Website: home-depot
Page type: address-validator
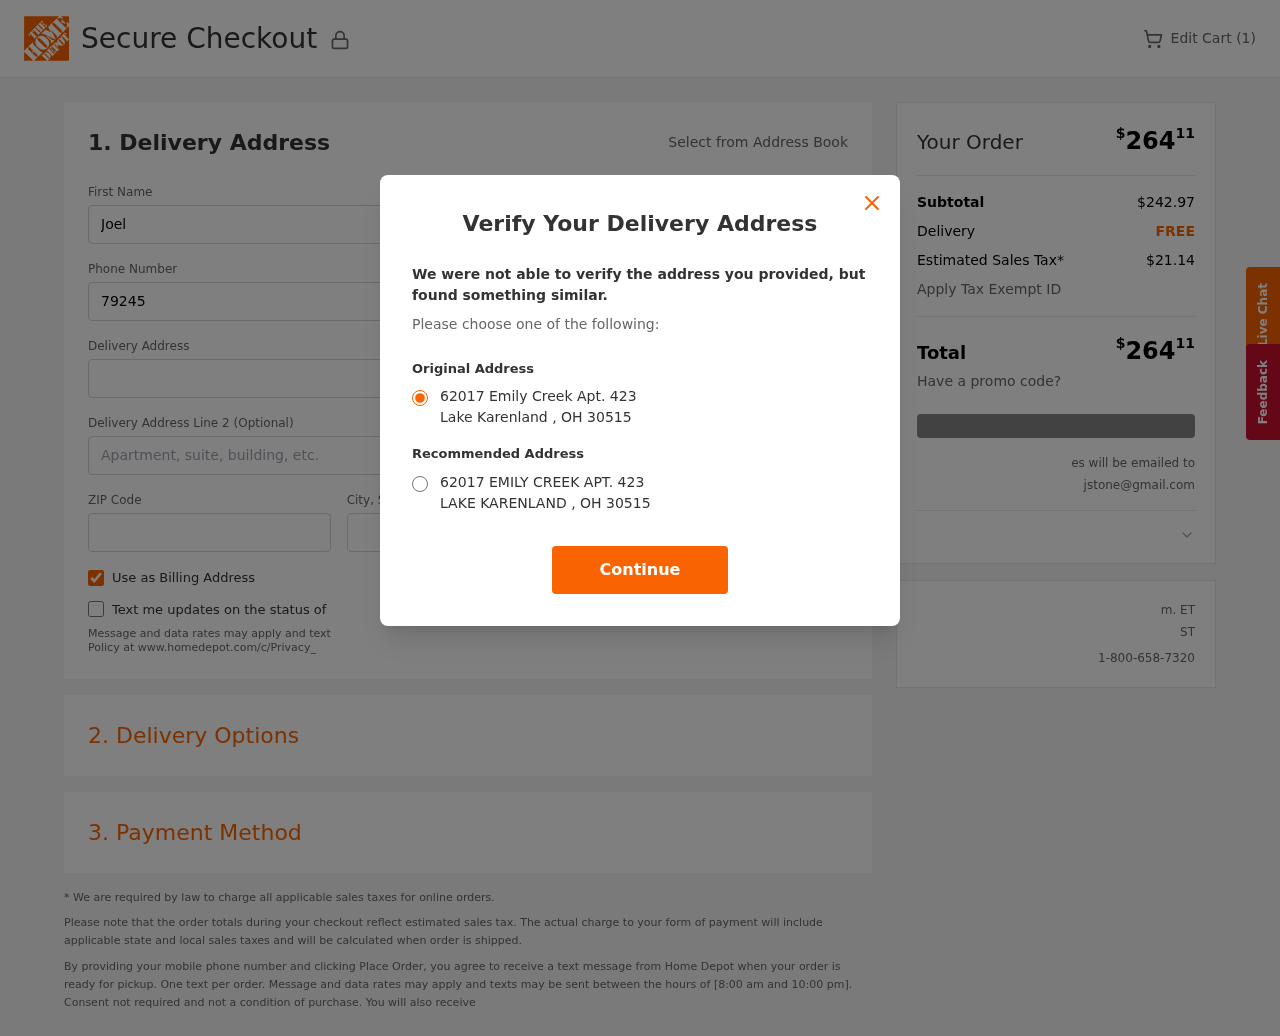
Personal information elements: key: PII_CITY
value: Lake Karenland
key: PII_EMAIL
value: jstone@gmail.com
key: PII_POSTCODE
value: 30515
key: PII_STATE_ABBR
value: OH
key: PII_STREET
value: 62017 Emily Creek Apt. 423
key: PII_FIRSTNAME
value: Joel
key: PII_LASTNAME
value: Stone
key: PII_PHONE
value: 7924534605
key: PII_STREET2
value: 582 Brown Squares Suite 914
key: PII_CITY_STATE
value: Lake Karenland, OH
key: PII_STREET_ALT
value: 62017 EMILY CREEK APT. 423
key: PII_CITY_ALT
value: LAKE KARENLAND
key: PII_POSTCODE_FULL
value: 30515
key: PII_POSTCODE_NUMERIC
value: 30515
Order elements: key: ORDER_NUM_ITEMS
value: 1
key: ORDER_TOTAL
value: $26411
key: ORDER_SUBTOTAL
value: $242.97
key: ORDER_SHIPPING_COST
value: FREE
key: ORDER_TAX
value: $21.14